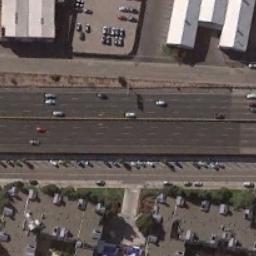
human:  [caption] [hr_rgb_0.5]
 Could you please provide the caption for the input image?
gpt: Some straight freeways have some cars and white buildings on either side of the freeway .

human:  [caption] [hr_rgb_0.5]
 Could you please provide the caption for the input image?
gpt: The freeway is between the parking lot and some houses .

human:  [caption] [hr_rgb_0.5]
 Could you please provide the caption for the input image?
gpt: There are many buildings on both sides of the freeway, There are many cars on the freeway, And many cars are parked in the open space beside the freeway .

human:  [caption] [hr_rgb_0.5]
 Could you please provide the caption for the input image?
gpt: The two highways have different Numbers of cars .

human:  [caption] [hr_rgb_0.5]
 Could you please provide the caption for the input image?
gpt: There are some buildings and a parking lot beside the freeway .